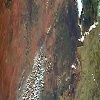
Label: land